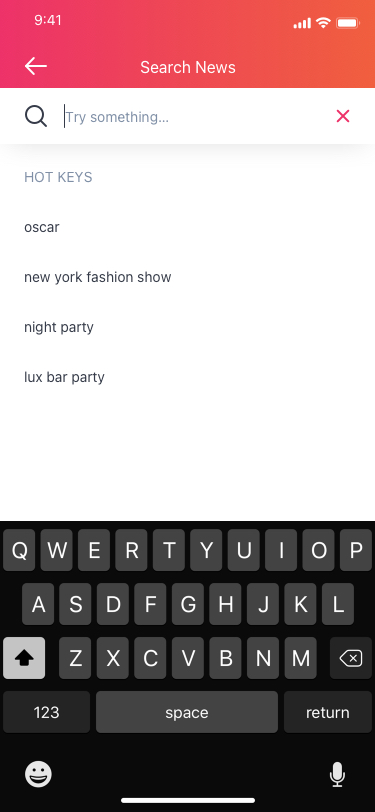
Text in this UI design:
oscar
new york fashion show
night party
lux bar party
HOT KEYS
Try something…